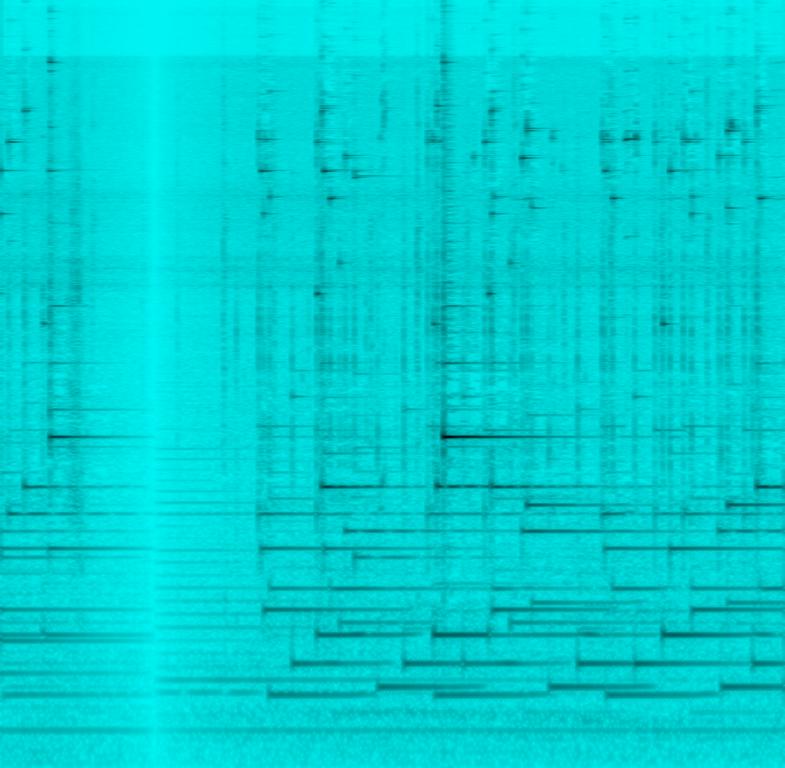
This song comes from a music box. The backing melody is repetitive which is played in a set of three notes followed by a set of two notes. The main melody is high pitched and sounds like bells. There are no other instruments in this song.